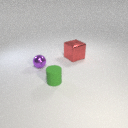
small purple metal sphere to the left of small green rubber cylinder